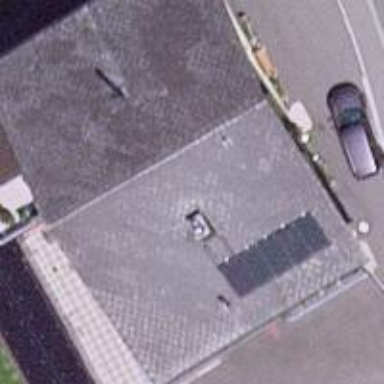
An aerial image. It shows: Detached building.